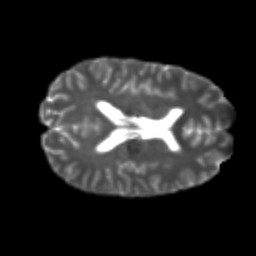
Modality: T2w
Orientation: axial
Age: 21
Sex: male
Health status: healthy
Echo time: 0.074 s